Question: I want to make the orange and the blue circles on the top of the line going in-between.
'''
.content-wrap {
border-left: 1px dashed black;
height: 5em;
position: absolute;
}
.content-wrap::before {
position: absolute;
top: calc(50% - 1px);
right: 0;
left: 0;
Content: "";
border: none;
height: 2px;
}
'''
'''
<link href="https://stackpath.bootstrapcdn.com/font-awesome/4.7.0/css/font-awesome.min.css" rel="stylesheet"/>
<div class="content-wrap">
<font-awesome-icon class="icon1" fixed-width icon="dot-circle" />
<font-awesome-icon class="icon2" fixed-width icon="map-marker-alt" />
</div>
'''
Current output:

Desired Output:
<URL>
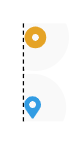
Answer: '''
.content-wrap {
display: flex;
flex-direction: column;
justify-content: center;
align-items: center;
width: min-content;
margin: 0 auto;
padding: 2rem;
border-radius: 0.25rem;
background: #3e3e3e;
}
.circle {
color: pink;
font-size: 1.25rem;
}
.dotted {
border-left: 0.125rem dashed #f0f0f0;
height: 8rem;
}
.marker {
color: lightblue;
font-size: 1.25rem;
}
'''
'''
<script src="https://kit.fontawesome.com/a076d05399.js"></script>
<body>
<div class="content-wrap">
<i class="fas fa-dot-circle circle"></i>
<div class="dotted"></div>
<i class="fa fa-map-marker marker" aria-hidden="true"></i>
</div>
</body>
'''